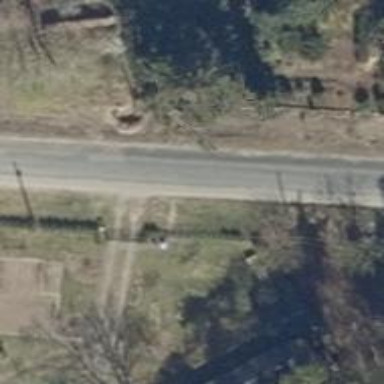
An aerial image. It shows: Driveway leading to service road.